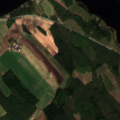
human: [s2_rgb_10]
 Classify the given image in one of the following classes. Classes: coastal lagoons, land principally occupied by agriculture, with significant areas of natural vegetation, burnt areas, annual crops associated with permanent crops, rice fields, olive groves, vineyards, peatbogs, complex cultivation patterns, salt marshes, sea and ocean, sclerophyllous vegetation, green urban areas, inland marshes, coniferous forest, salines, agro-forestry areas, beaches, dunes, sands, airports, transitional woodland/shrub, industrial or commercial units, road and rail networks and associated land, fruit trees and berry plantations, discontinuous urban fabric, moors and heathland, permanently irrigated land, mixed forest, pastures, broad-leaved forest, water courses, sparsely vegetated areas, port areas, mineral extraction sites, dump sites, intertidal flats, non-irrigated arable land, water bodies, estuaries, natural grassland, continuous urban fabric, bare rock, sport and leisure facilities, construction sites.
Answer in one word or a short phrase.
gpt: non-irrigated arable land, coniferous forest, water bodies